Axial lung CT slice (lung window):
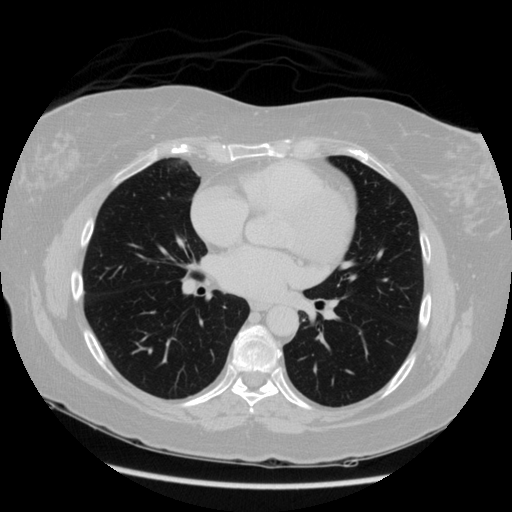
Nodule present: no